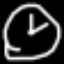
Label: clock